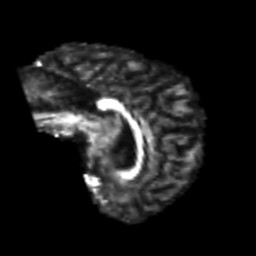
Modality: FA
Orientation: sagittal
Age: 59
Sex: female
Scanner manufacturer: siemens
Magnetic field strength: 3 T
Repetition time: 4.999 s
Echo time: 0.07946 s